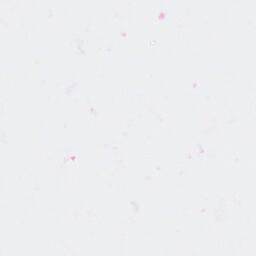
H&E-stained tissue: Breast